Question: I have an app which I am building with angular, I have about 8-10 views to build out.
All the views have a shared footer, based on the view and a set of business rules i need to conditionally show / hide some of the content on the footer.
So.
I have controllers for each view, and then one for the footer.
I include the common footer layout using ng-include, where the html I am including references the footer controller in the ng-controller.
Index.html
'''
<body ng-controller="MainCtrl as vm">
<p>Message from Main Controller '{{vm.mainMessage}}'</p>
<div ng-include="'commonFooter.html'"></div>
</body>
'''
commonFooter.html
'''
<div ng-controller="FooterCtrl as vm">
<p>Message from Footer Controller '{{vm.message}}'</p>
<p ng-show="vm.showSomthing">Conditional footer Content</p>
</div>
'''
I want each views controller to determine the state of the footer and whether specific content is hidden or not.
'''
app.controller('MainCtrl', function($scope) {
var vm = this;
vm.mainMessage= 'HEELO';
vm.shouldDisplaySomthingInFooter = true;
window.console.log('Main scope id: ' + $scope.$id);
});
'''
Then i had intended that in the FooterController would reach back into the parent controller and pull out the specific settings to enable / disable content based on the business rules.
'''
app.controller('FooterCtrl', function($scope) {
var vm = this;
vm.message = 'vm footer';
window.console.log('Footer scope id: ' + $scope.$id);
window.console.log('Footer parent scope id: ' + $scope.$parent.$id);
window.console.log('Footer grandparent scope id: ' + $scope.$parent.$parent.$id);
window.console.log('Footer grandparent scope name: ' + $scope.$parent.$parent.mainMessage);
window.console.log('Footer grandparent scope condition: ' + $scope.$parent.$parent.shouldDisplaySomthingInFooter);
vm.showSomthing = false; //how to pull from parent scope to bind the ng-show to a value set in the parent from within a ng-include?
});
'''
I have this example here:
<URL>
What I am finding is that I when I reach into the parent scope to pull out the content it is coming back as undefined, and I am not sure why.
I can see that the scopes are nested to the grandparent level by checking the scopeid, I believe this is because the ng-include adds an extra scope layer below the view scopes.

Extra points: If i can not have to use the $scope object and can stick with the 'var vm = this;' way of doing it that would be preferable. But beggars cant be choosers :)
'''
app.controller('MainCtrl', function($scope) {
var vm = this;
'''
Thank you very much in advance.
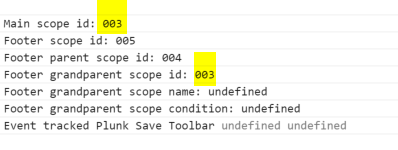
Answer: If you scope your outside controller as 'vm' and your inside controller as 'foo', you can then separate them easily and refer to vm within the inside controller.
<URL>
:
'''
<body ng-controller="MainCtrl as vm">
<p>Message from Main Controller '{{vm.mainMessage}}'</p>
<div ng-include="'commonFooter.html'"></div>
</body>
'''
:
'''
<div ng-controller="FooterCtrl as footer">
<p>Message from Footer Controller '{{footer.message}}'</p>
<p ng-show="vm.shouldDisplaySomethingInFooter">Conditional footer Content</p>
</div>
'''
:
'''
var app = angular.module('plunker', []);
app.controller('MainCtrl', function() {
var self = this;
self.mainMessage = 'Hello world';
self.shouldDisplaySomethingInFooter = true;
});
app.controller('FooterCtrl', function() {
var self = this;
self.message = 'vm footer';
});
'''
Note: I renamed your 'var vm = this' to 'var self = this' for clarity and to reduce confusion between your views and your controllers.
Expected output: